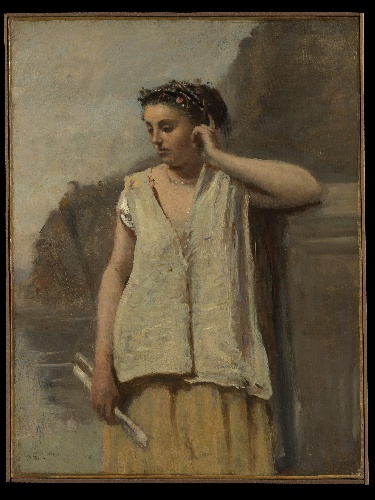
Title: The Muse: History
Artist: Camille Corot
Artist bio: French, Paris 1796–1875 Paris
Date: ca. 1865
Object type: Painting
Classification: Paintings
Medium: Oil on canvas
Dimensions: 18 1/8 x 13 7/8 in. (46 x 35.2 cm)
Department: European Paintings
Credit line: H. O. Havemeyer Collection, Bequest of Mrs. H. O. Havemeyer, 1929
Accession year: 1929
Repository: Metropolitan Museum of Art, New York, NY
Tags: Muses|Women